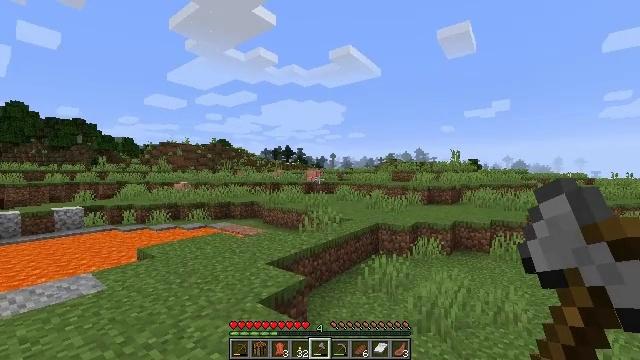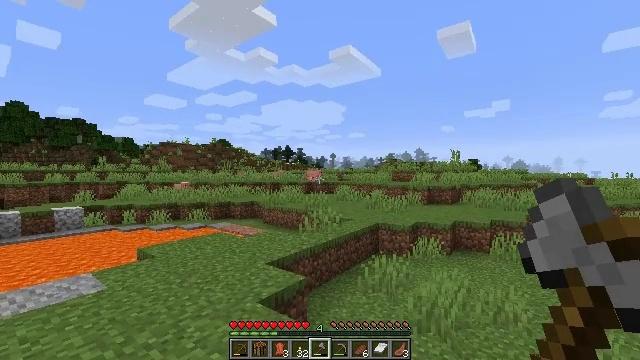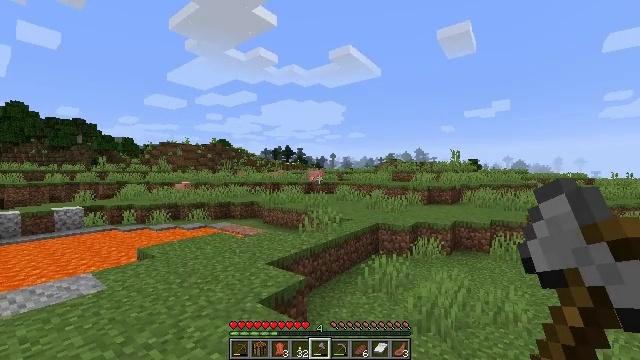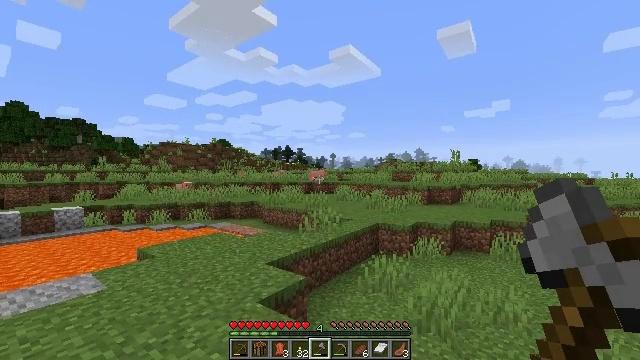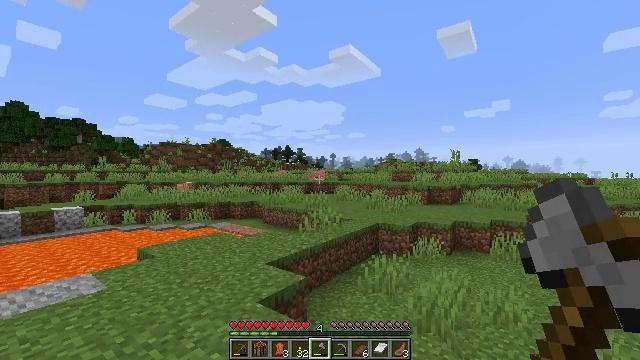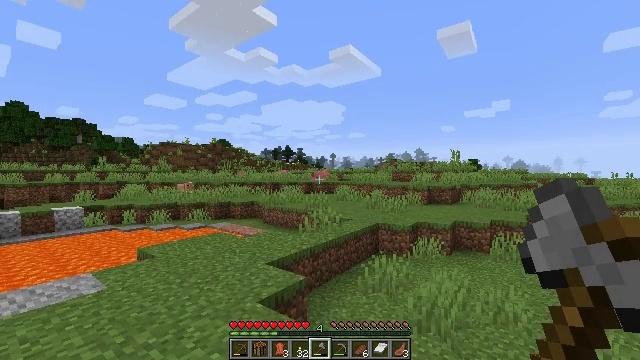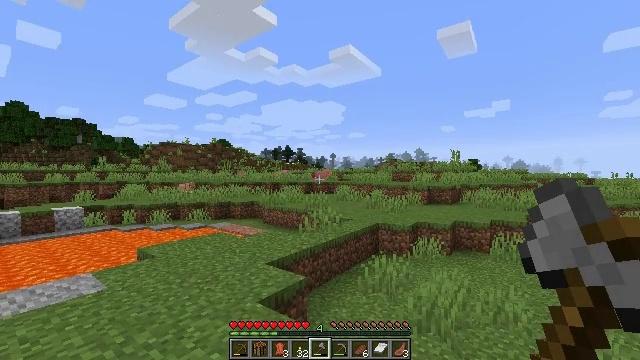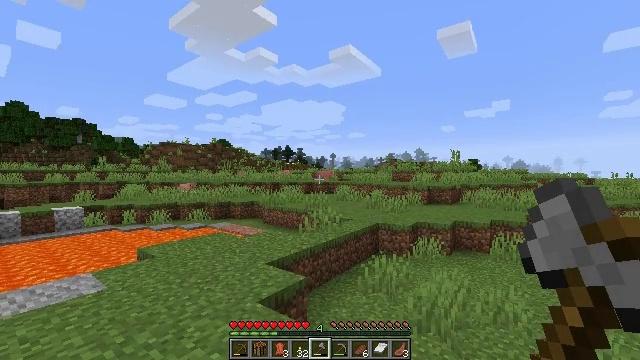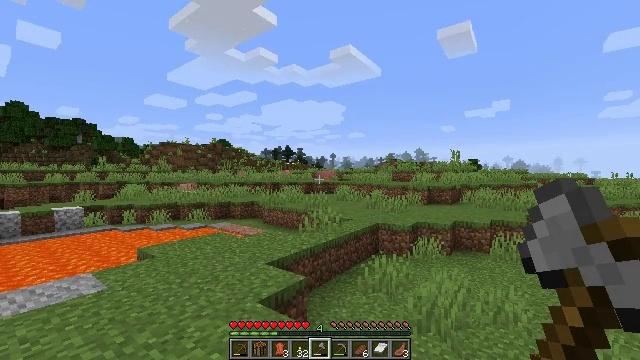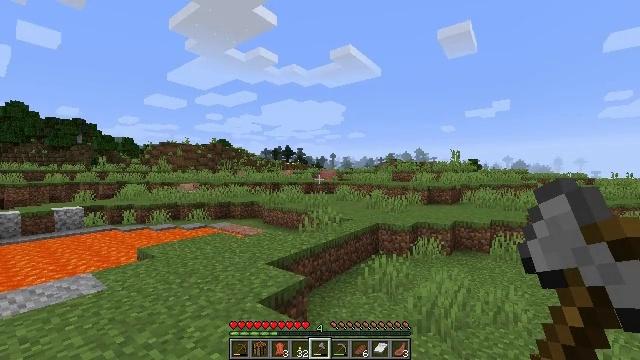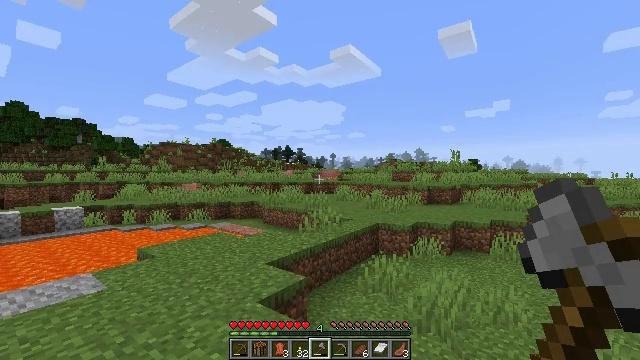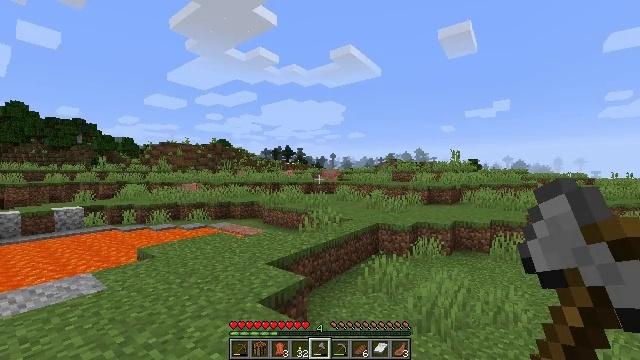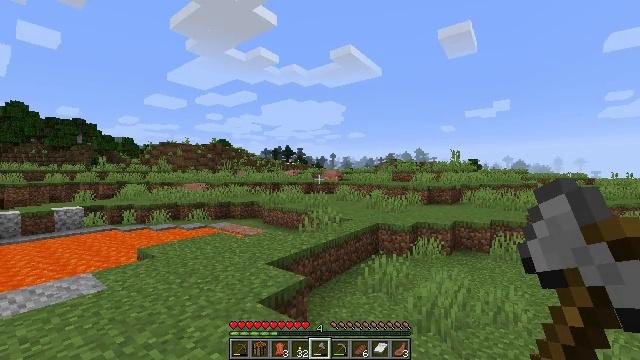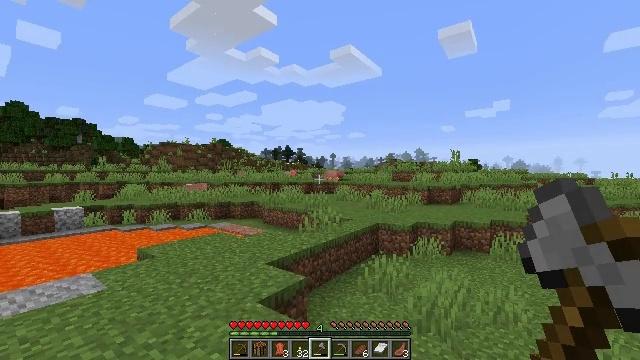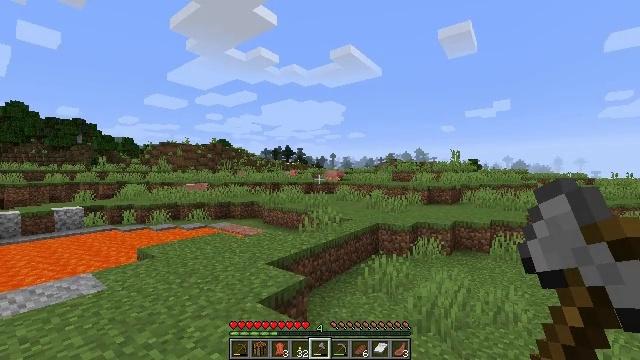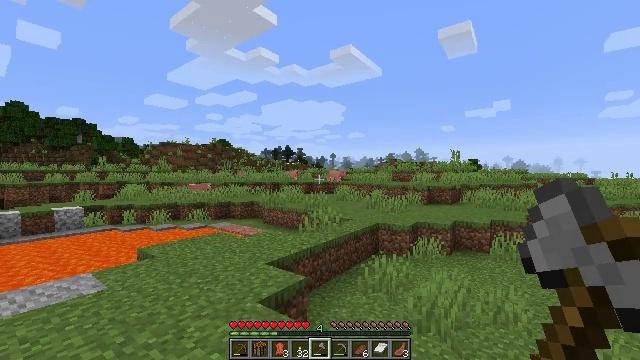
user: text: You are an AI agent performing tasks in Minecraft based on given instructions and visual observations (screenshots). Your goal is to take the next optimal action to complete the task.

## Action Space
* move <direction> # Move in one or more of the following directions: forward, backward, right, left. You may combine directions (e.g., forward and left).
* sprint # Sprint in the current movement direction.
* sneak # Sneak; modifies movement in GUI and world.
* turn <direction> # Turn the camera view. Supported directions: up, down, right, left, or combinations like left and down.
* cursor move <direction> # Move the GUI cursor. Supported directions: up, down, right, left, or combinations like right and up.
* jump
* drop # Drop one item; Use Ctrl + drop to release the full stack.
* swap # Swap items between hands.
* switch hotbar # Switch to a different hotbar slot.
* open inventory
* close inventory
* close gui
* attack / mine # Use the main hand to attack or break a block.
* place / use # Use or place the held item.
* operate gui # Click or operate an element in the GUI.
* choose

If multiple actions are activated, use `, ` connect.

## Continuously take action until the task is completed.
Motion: motion action
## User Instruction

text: Get dirt block.
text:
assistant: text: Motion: no_op
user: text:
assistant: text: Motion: no_op
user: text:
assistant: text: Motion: no_op
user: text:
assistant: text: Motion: no_op
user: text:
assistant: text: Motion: no_op
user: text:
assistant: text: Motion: no_op
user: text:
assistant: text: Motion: no_op
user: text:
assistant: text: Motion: no_op
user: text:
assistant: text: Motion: no_op
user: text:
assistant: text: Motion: no_op
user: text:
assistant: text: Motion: no_op
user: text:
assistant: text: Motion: no_op
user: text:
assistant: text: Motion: no_op
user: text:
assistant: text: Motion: no_op
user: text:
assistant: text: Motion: no_op
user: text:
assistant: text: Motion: no_op
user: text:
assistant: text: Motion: no_op
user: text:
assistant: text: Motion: no_op
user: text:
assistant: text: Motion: no_op
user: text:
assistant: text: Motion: no_op
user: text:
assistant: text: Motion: no_op
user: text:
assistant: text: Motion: no_op
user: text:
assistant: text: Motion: no_op
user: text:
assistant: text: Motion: no_op
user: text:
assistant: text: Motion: no_op
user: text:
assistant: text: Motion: no_op
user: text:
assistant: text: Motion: no_op
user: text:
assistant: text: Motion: no_op
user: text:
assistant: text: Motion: turn left
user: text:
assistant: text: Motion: turn left